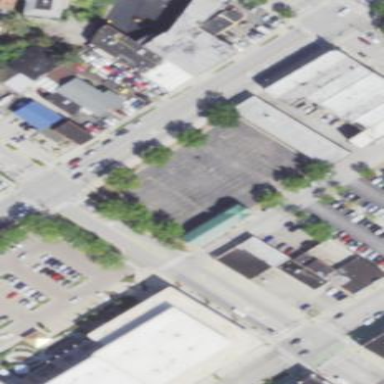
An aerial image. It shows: Parking area.